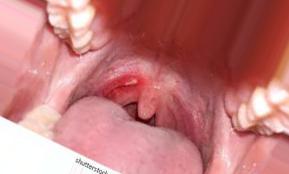
Condition: Mouth Ulcer